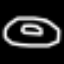
Label: donut